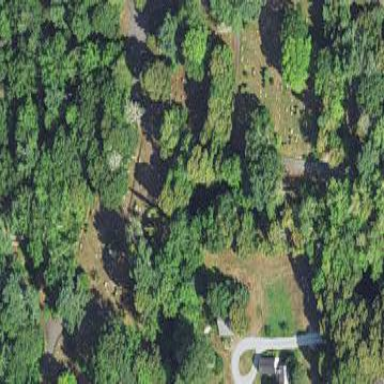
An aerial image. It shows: Graveyard used as cemetery.